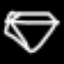
Label: diamond